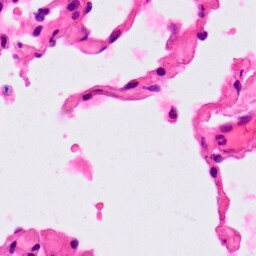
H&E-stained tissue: Lung